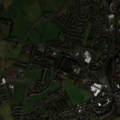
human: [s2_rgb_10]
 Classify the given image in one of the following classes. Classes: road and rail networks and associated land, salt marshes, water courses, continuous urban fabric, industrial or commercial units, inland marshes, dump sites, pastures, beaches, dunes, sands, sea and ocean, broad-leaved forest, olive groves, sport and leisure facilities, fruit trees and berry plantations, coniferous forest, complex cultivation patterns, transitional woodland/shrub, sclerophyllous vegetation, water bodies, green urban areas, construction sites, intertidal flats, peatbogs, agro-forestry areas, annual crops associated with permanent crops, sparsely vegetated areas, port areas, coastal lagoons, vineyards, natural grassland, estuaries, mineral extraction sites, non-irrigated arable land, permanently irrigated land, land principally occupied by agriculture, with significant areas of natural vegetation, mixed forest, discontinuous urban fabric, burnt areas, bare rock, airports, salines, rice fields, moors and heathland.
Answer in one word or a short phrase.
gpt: continuous urban fabric, discontinuous urban fabric, industrial or commercial units, pastures